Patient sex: F
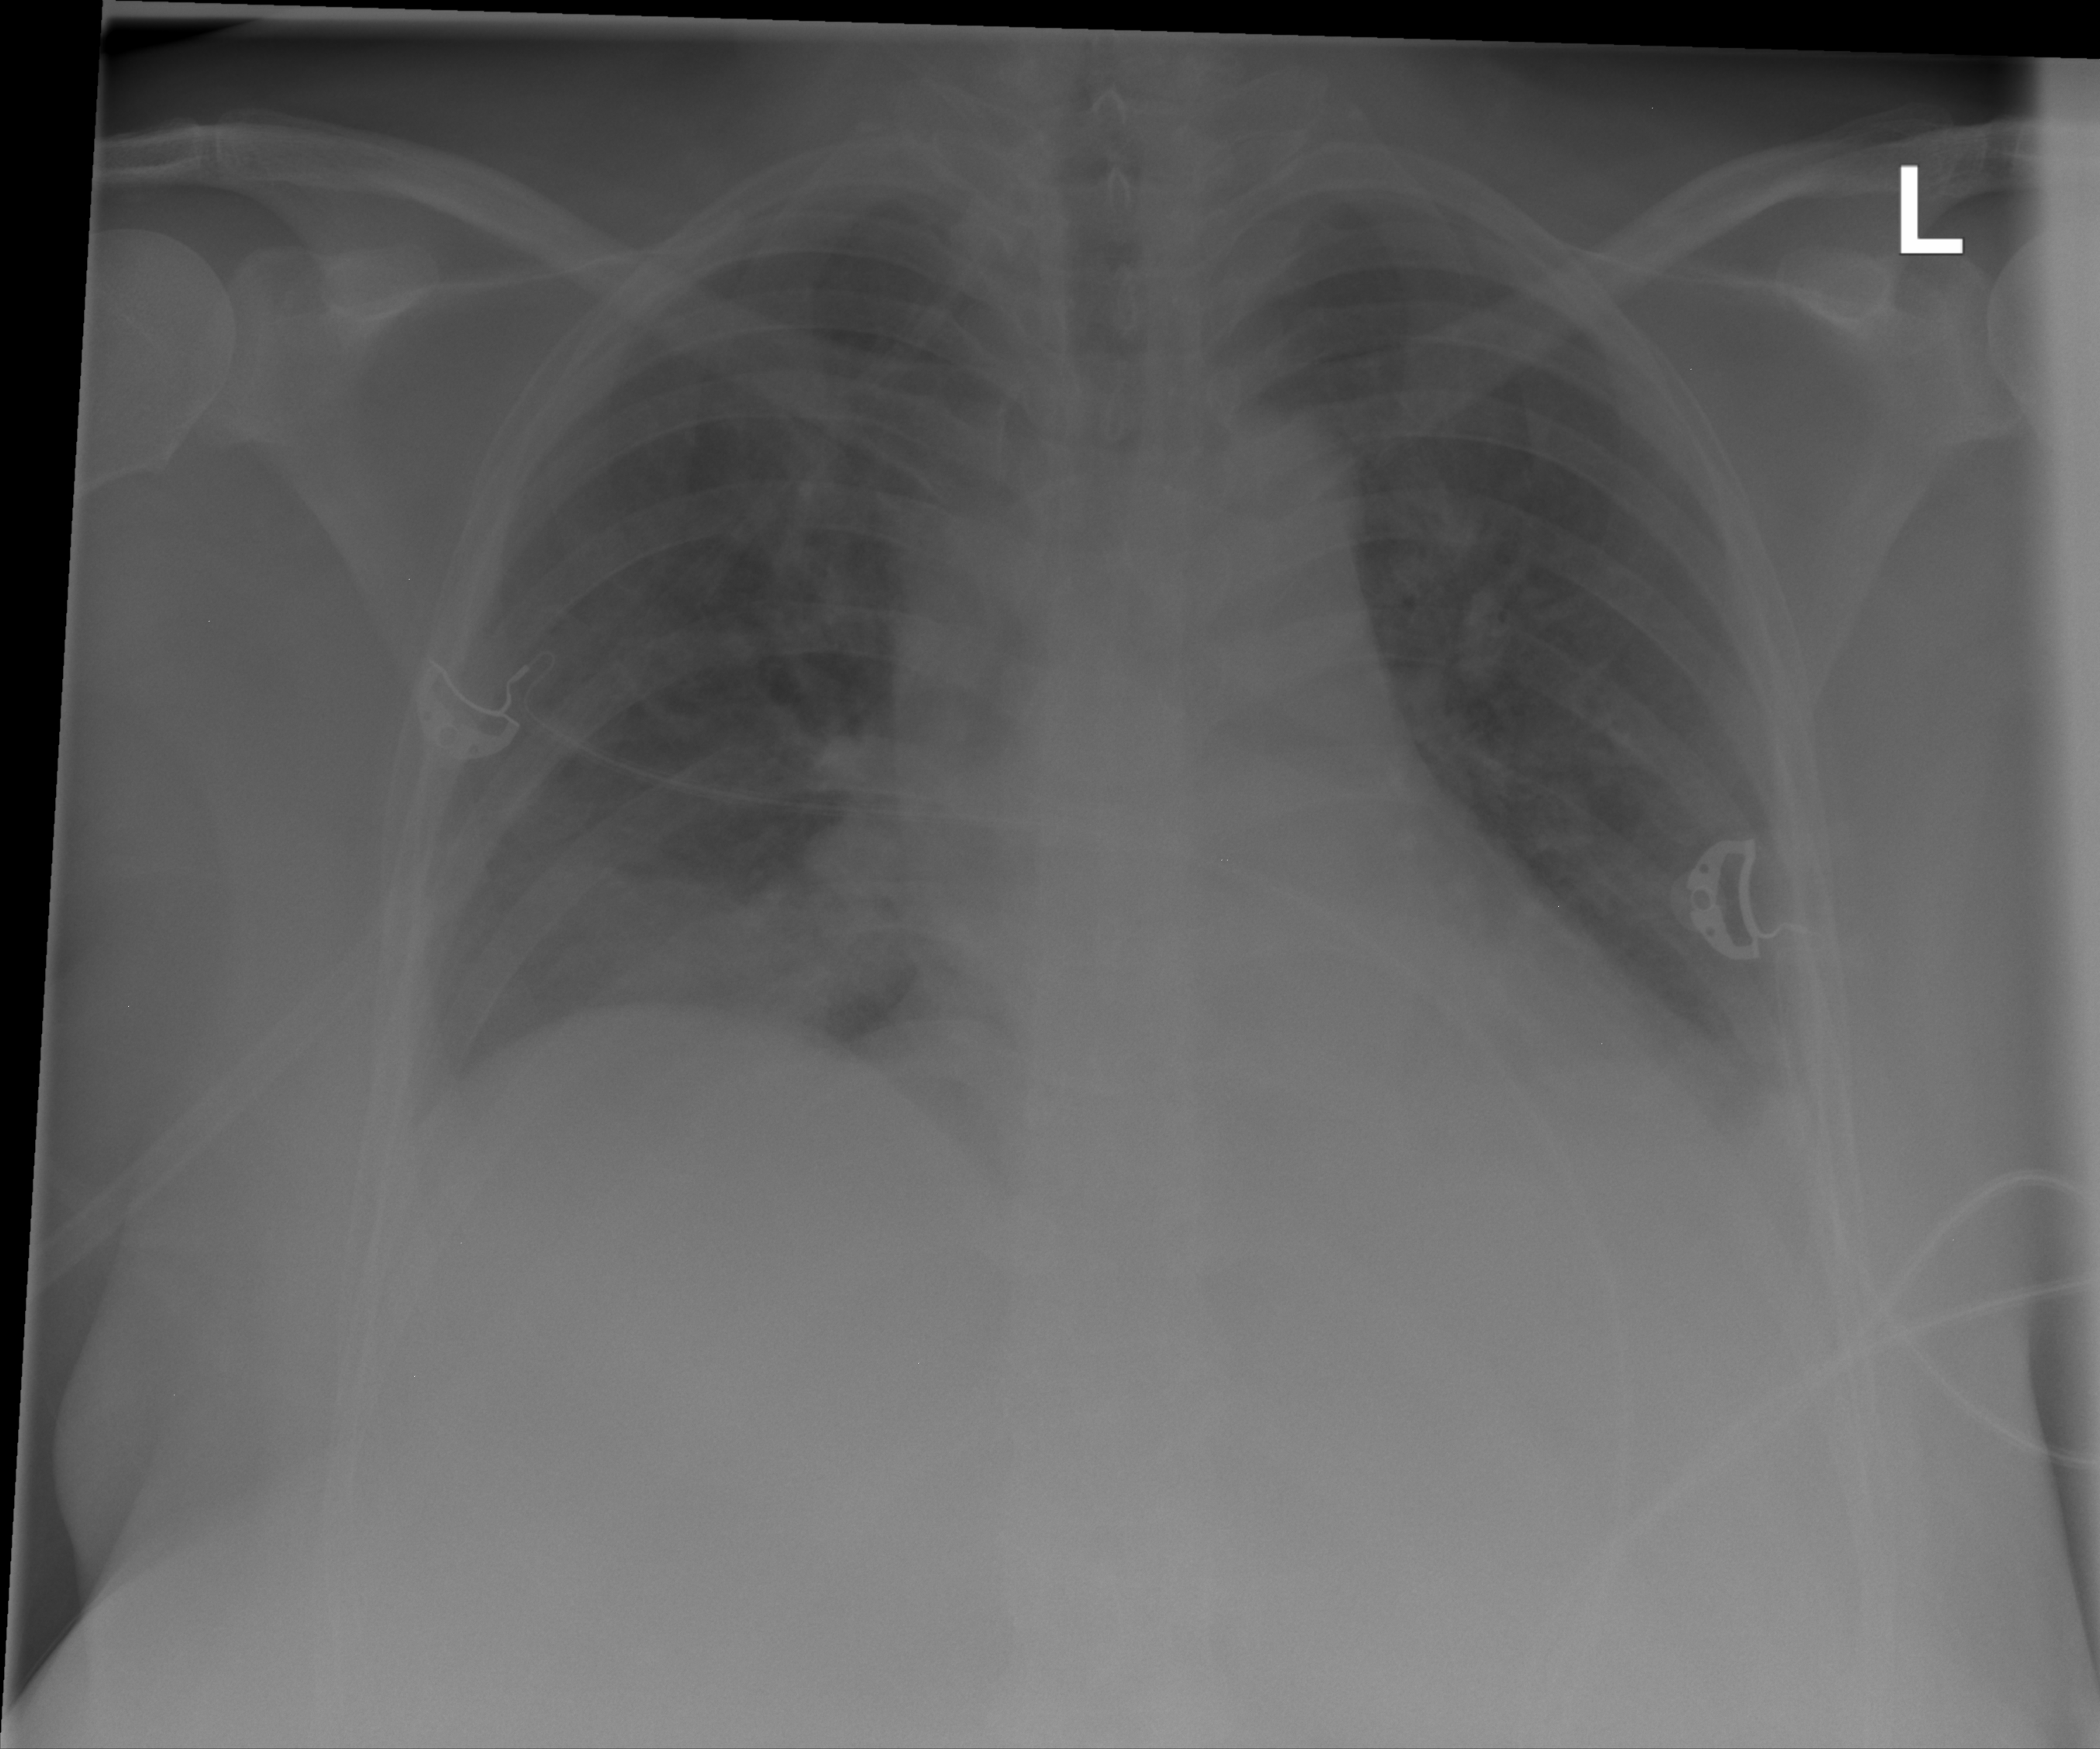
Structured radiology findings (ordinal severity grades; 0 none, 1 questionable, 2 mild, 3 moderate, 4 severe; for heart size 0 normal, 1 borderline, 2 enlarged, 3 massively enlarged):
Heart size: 0
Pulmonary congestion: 2
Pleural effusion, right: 0
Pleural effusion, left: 2
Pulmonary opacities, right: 2
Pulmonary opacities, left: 0
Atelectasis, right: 2
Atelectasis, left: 2